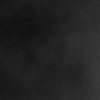
Label: dusty